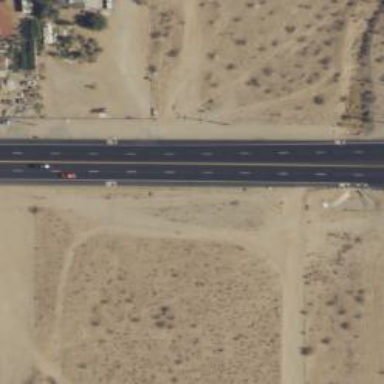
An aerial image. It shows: Asphalt road classified as trunk highway.